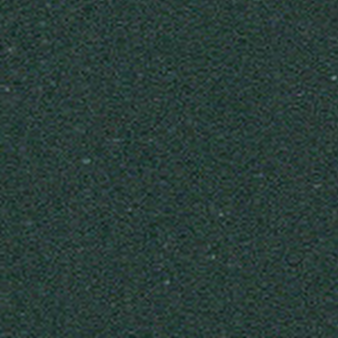
Label: other